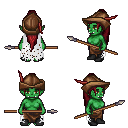
a pixel art fantasy rpg character, female body template, orc, green skin, white tattered cape, robe skirt, brunette extra-long topknot hairstyle, leather cap, black shoes, spear, four views (front, back, left, right), 2x2 character sprite sheet, small pixel art, hard edges, no anti-aliasing